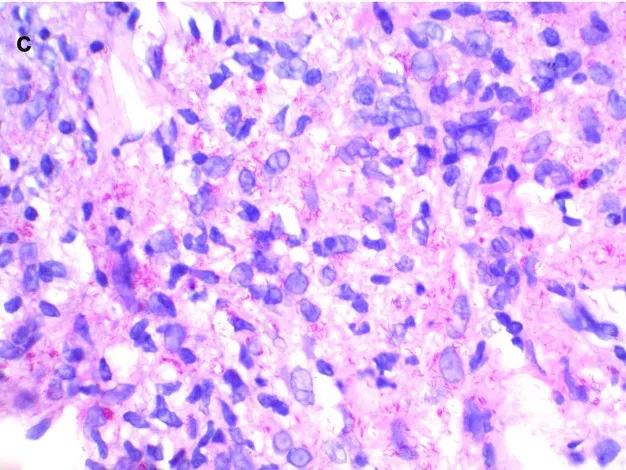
(c) Fite-positive bacilli were observed within the inflammatory infiltrate (Fite stain).
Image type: pathology (h&e)